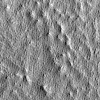
Atmospheric dust classification: not_dusty